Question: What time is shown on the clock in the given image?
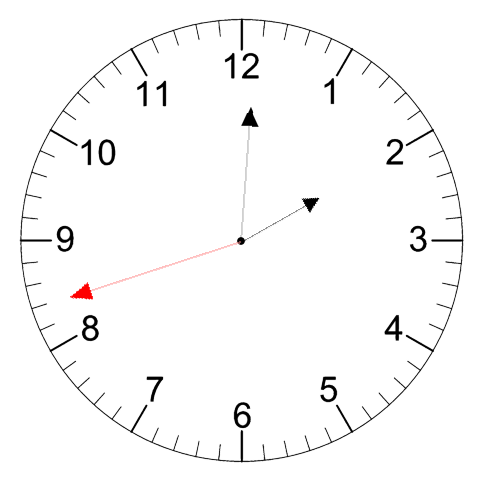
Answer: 02:00:42